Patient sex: M
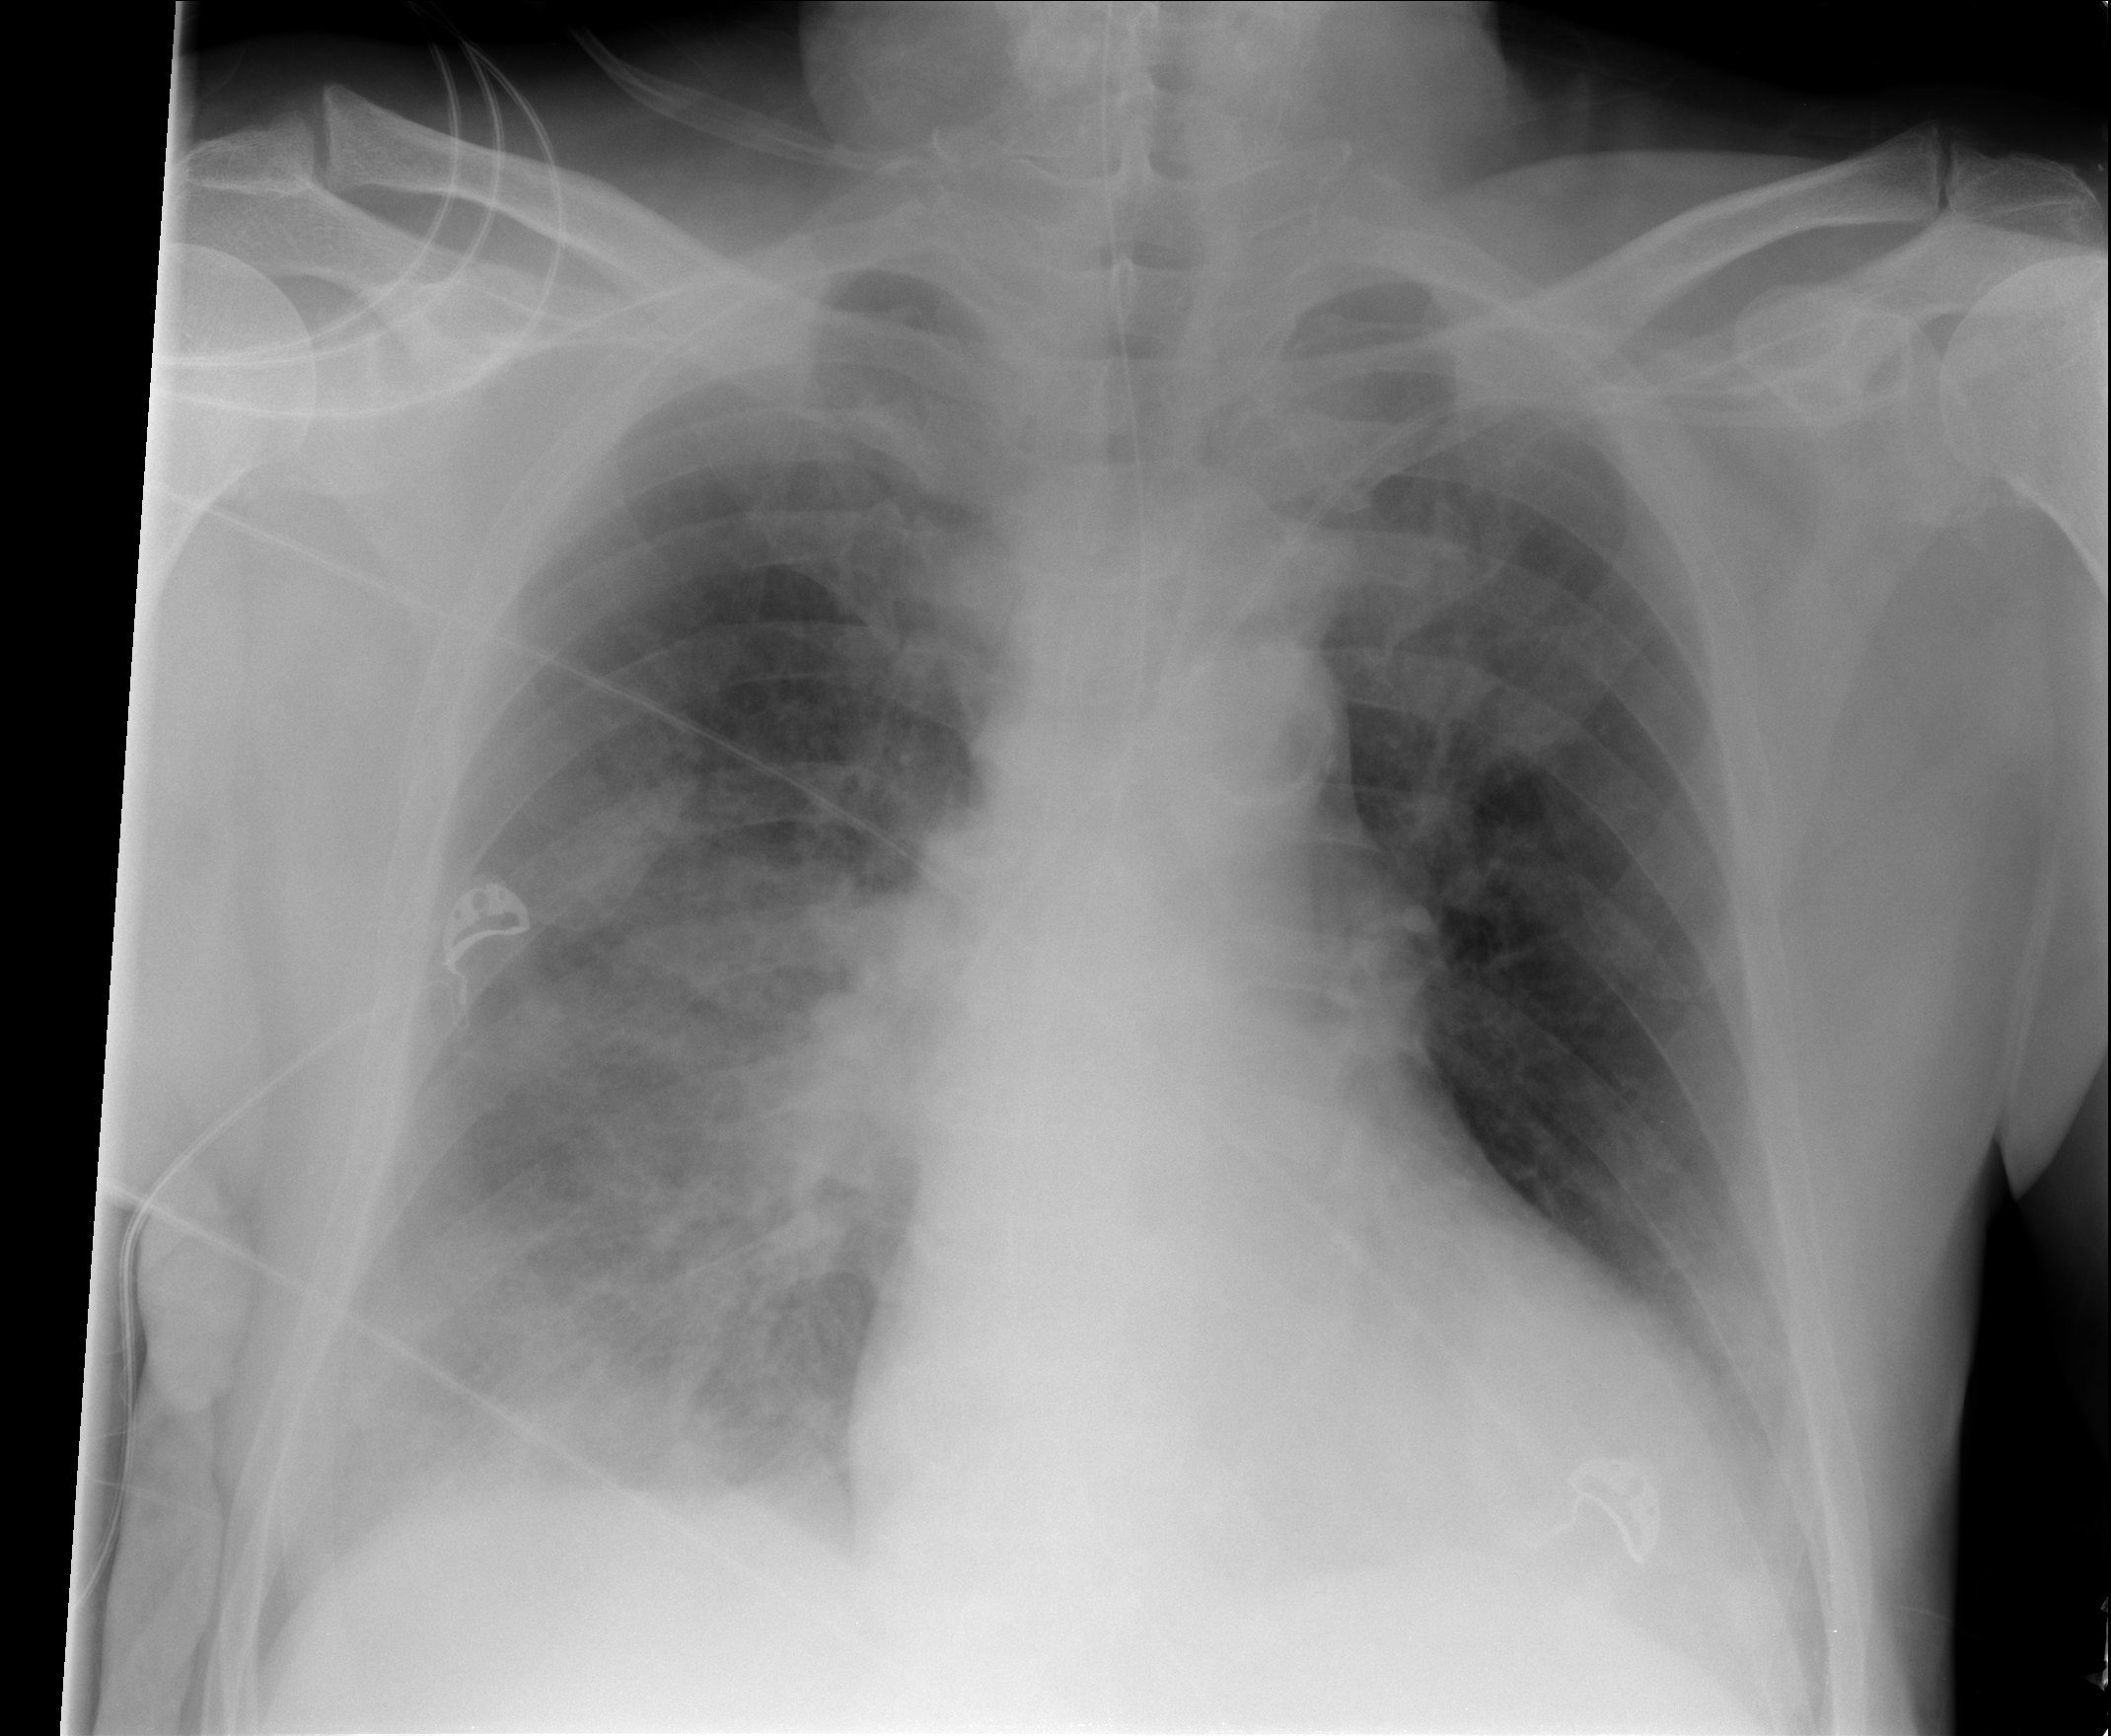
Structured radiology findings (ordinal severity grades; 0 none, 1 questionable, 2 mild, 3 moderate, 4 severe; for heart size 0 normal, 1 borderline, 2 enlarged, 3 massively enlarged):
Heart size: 2
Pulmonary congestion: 2
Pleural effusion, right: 2
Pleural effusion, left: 1
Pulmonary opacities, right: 3
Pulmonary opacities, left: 1
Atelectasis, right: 3
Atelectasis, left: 2